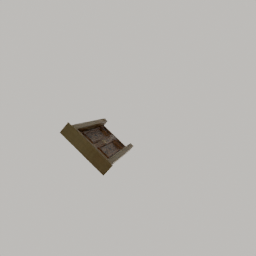
Label: architecture